Question: What is the result of this measurement?
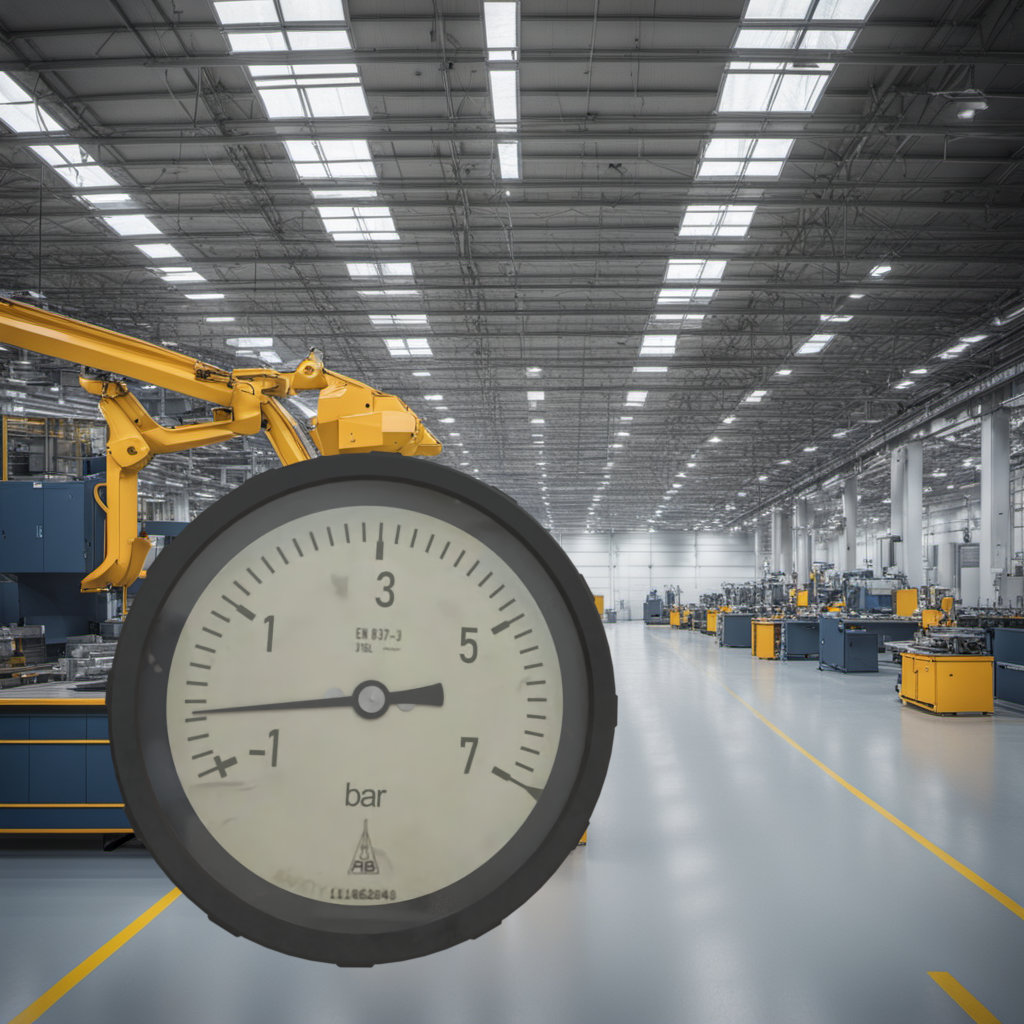
Answer: The result is -0.28
Question: What is the range of this measurement?
Answer: The range is from -1 to 7
Question: What is the minimum and maximum value of the measurement shown in the image?
Answer: The minimum value is -1 and the maximum value is 7